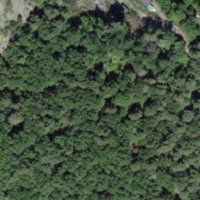
EUNIS habitat code: 44
Species observed at this site:
Xylota sylvarum